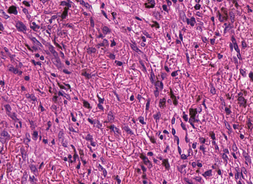
Tumor epithelial tissue: no
Tumor-associated stroma tissue: yes
Normal tissue: no